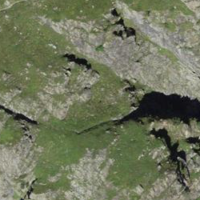
EUNIS habitat code: 23
Species observed at this site:
Falco tinnunculus
Chorthippus biguttulus